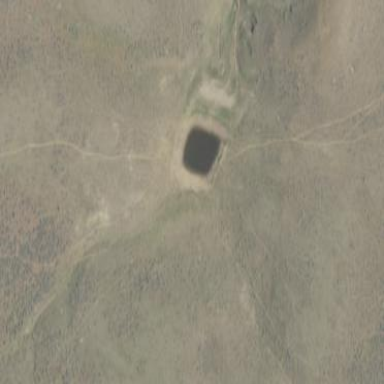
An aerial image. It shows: Reservoir.